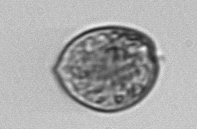
Label: Prorocentrum